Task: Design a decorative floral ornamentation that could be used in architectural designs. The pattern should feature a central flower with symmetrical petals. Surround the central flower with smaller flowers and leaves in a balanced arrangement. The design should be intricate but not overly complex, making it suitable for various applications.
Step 943:
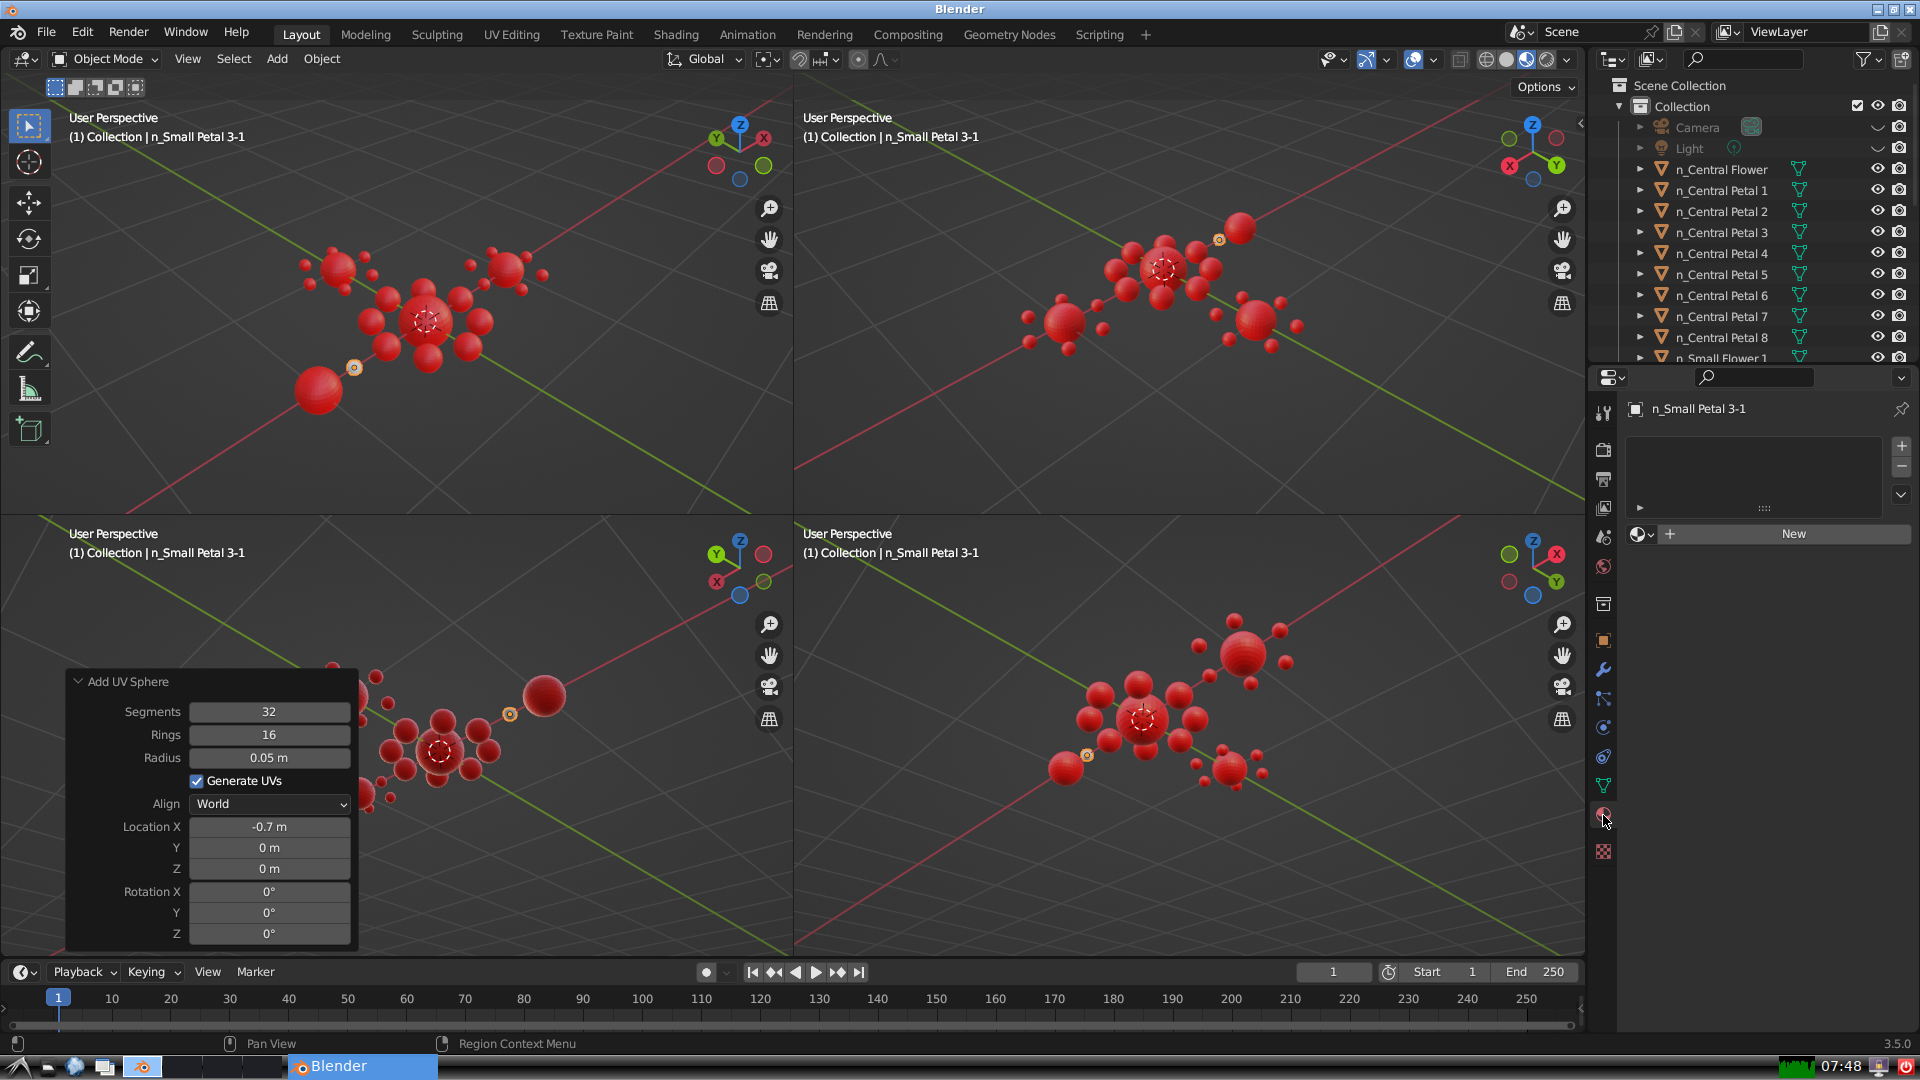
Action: {"mouse_move": [1636, 534]}